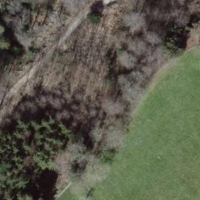
EUNIS habitat code: 41
Species observed at this site:
Teucrium scorodonia